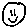
Label: smiley face